Interaction volume radius: 5 \u00c5
Interaction volume height: 25 \u00c5
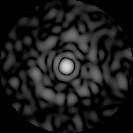
Disorder parameter: 0.824